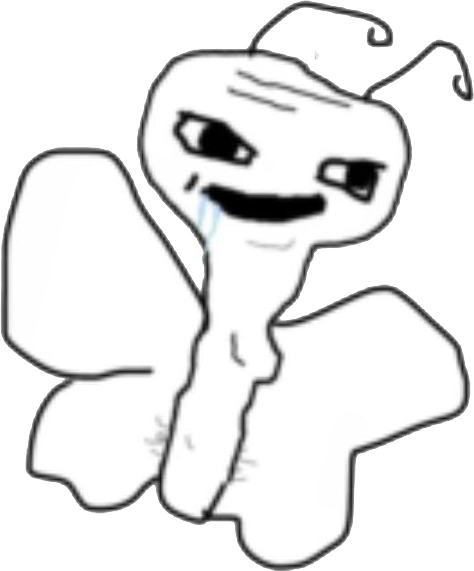
Label: 5_Animal